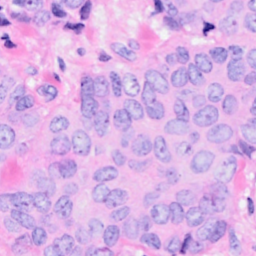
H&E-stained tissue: Breast